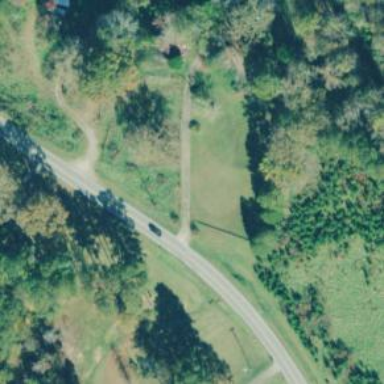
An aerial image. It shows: Secondary road.